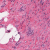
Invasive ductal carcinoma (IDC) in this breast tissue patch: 0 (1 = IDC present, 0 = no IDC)